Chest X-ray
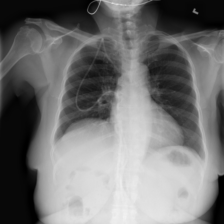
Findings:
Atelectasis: negative
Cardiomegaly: negative
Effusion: negative
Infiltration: negative
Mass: negative
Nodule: negative
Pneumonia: negative
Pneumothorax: negative
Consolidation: negative
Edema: negative
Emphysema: negative
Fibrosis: negative
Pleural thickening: negative
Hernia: negative